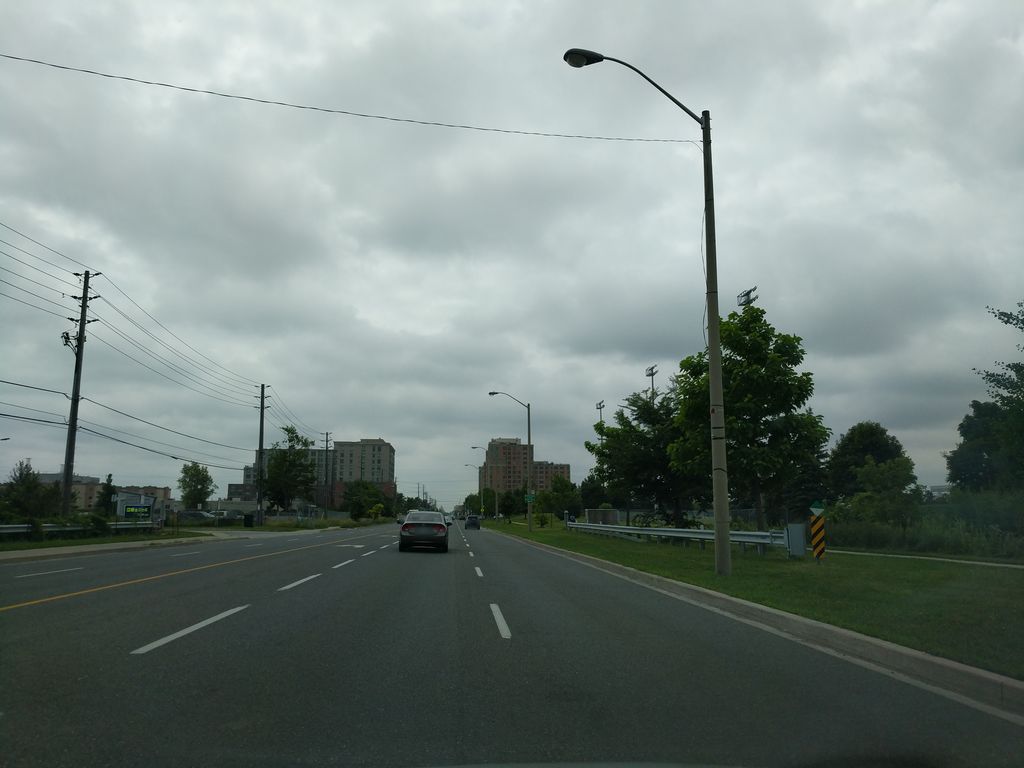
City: toronto